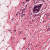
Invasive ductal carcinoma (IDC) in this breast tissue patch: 0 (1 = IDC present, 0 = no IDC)